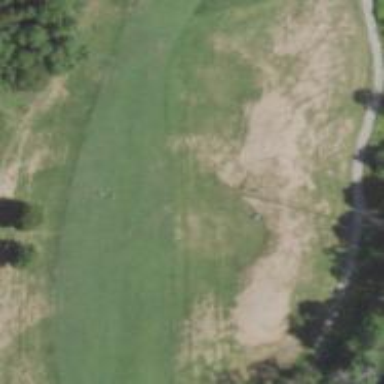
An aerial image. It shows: Golf hole.